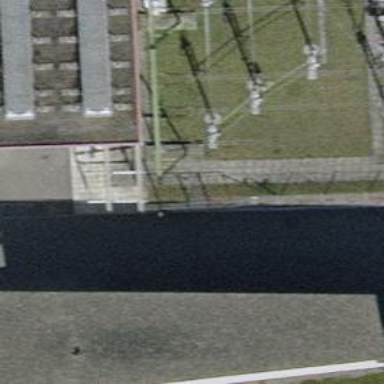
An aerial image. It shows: Insulator used in power systems.